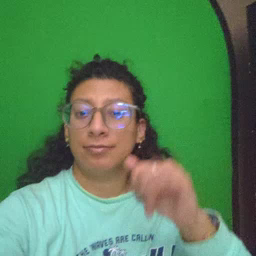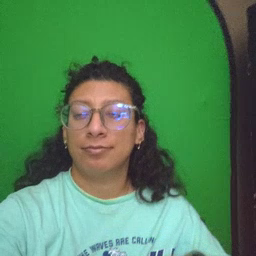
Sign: dog